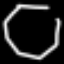
Label: octagon